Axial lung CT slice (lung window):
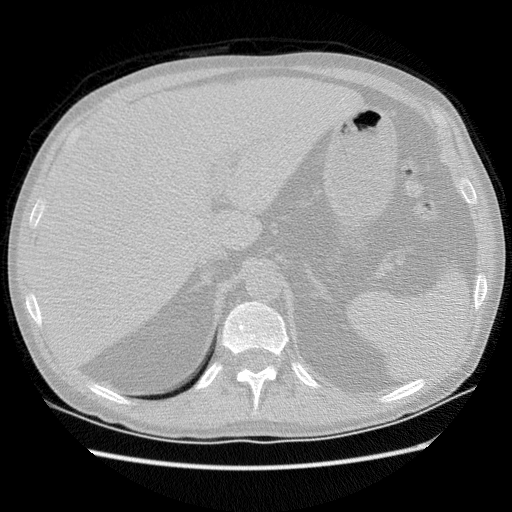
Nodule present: no